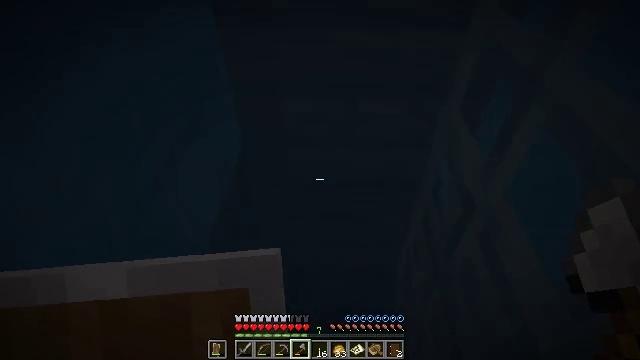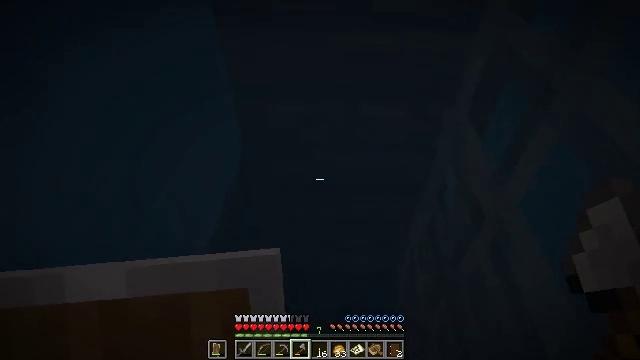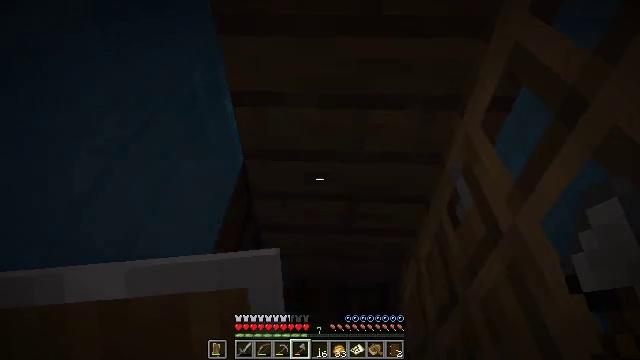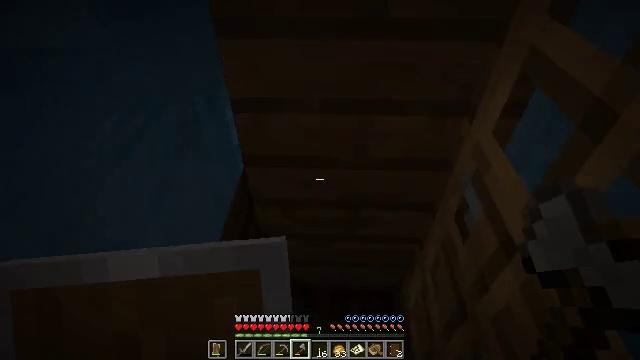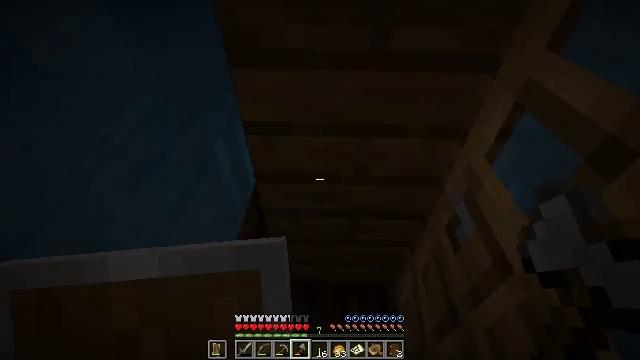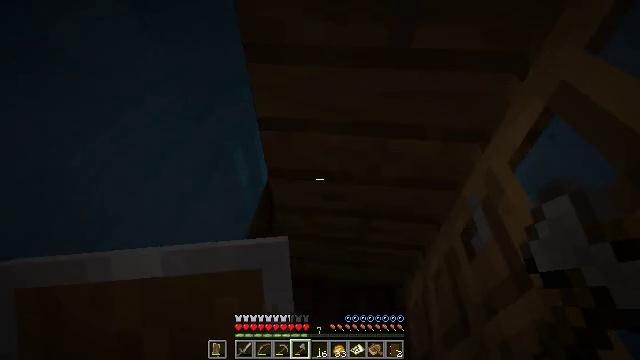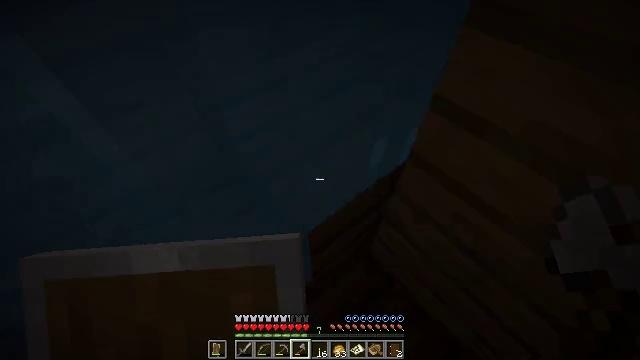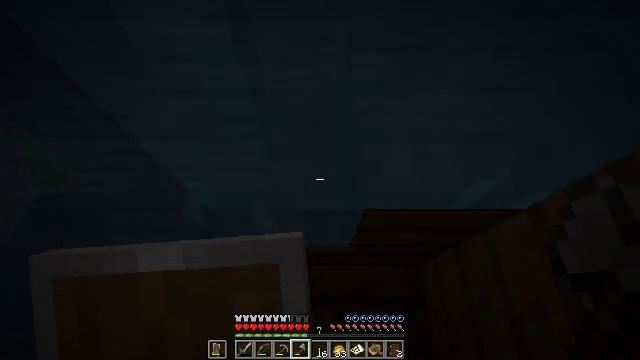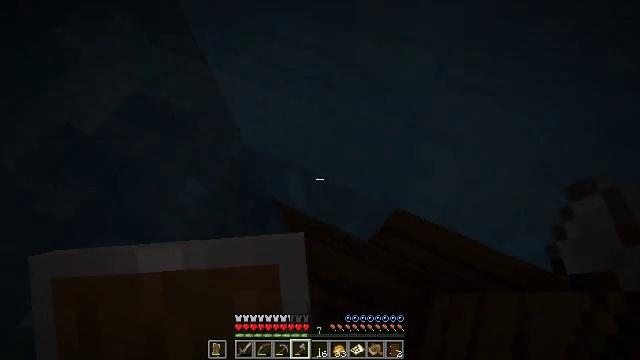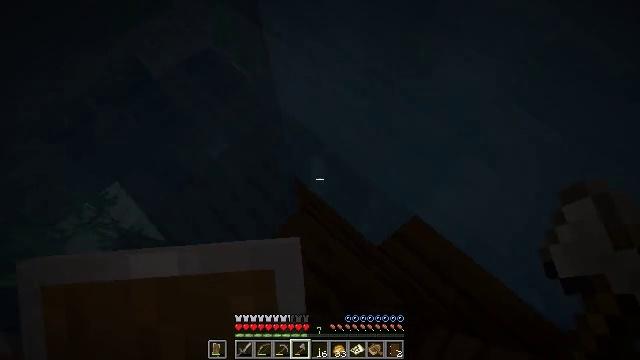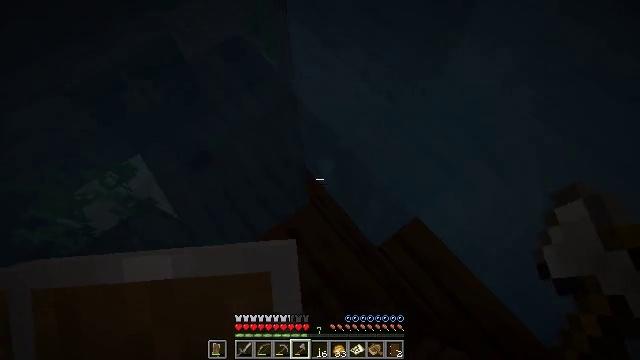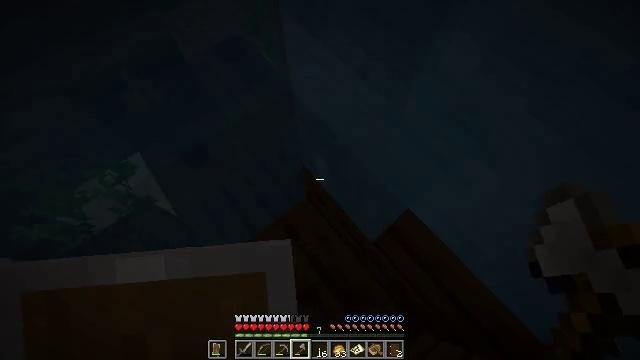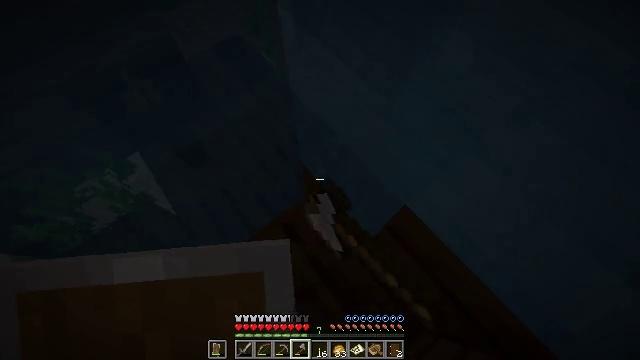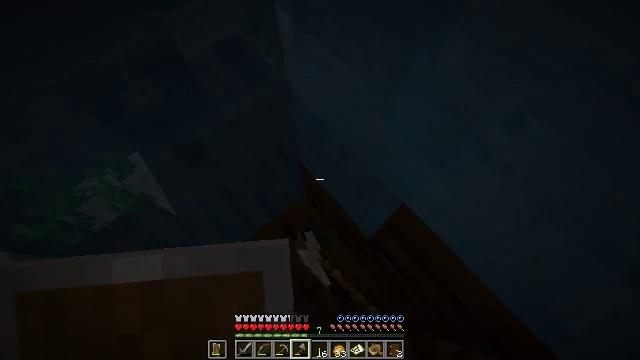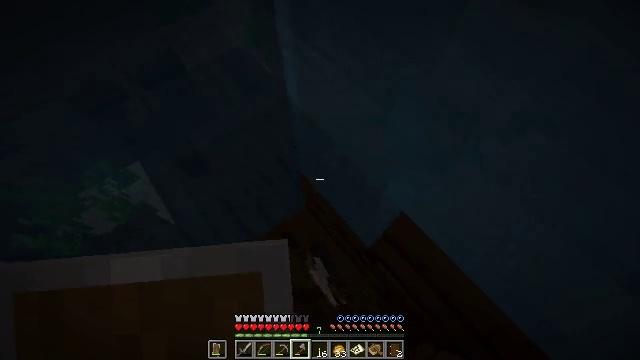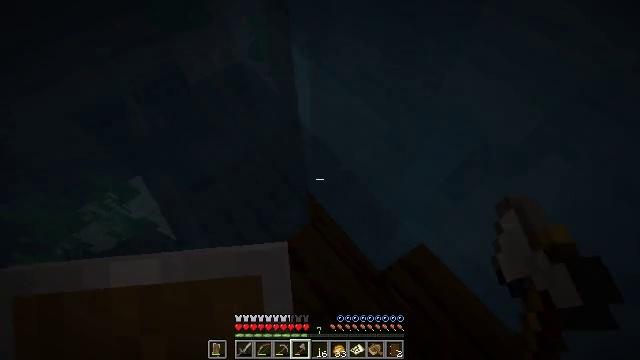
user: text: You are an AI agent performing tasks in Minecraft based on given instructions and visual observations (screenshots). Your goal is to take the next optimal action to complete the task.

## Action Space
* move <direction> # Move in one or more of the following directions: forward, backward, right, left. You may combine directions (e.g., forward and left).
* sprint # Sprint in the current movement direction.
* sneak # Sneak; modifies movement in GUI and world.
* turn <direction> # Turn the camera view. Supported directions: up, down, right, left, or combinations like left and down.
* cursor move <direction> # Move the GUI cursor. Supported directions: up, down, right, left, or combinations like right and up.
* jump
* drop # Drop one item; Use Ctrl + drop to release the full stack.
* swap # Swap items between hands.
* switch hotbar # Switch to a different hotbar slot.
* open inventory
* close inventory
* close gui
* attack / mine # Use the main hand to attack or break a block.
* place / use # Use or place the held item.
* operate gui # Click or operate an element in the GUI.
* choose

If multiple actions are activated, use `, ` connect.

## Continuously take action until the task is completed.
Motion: motion action
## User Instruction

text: Collect the dark oak stairs by mining.
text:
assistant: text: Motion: move forward and move left
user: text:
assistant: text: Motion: move forward
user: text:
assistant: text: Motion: move forward
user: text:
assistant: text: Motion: move forward
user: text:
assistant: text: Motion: move forward, turn left
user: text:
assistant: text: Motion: turn left and down
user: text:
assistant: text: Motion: turn left and down
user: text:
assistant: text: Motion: turn left and down
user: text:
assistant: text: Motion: turn left
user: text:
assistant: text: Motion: turn left
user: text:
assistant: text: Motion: attack / mine
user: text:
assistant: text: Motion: attack / mine
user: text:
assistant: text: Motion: attack / mine
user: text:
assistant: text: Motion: turn up, attack / mine
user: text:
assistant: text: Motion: move forward, turn up, attack / mine
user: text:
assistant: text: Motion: move forward, attack / mine
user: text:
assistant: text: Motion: move forward, turn left, attack / mine
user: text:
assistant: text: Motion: turn left, attack / mine
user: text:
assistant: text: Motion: turn left and down, attack / mine
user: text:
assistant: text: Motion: turn left and down, attack / mine
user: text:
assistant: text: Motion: turn left and down, attack / mine
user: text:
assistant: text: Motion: turn left and down, attack / mine
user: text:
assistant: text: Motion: move back, turn down, attack / mine
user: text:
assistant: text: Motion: move back, attack / mine
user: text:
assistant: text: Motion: attack / mine
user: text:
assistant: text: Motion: attack / mine
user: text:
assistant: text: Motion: turn up, attack / mine
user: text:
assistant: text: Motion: attack / mine
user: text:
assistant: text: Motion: attack / mine
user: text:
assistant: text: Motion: attack / mine